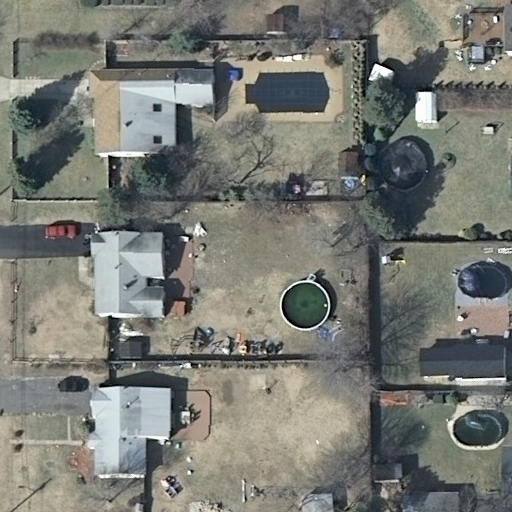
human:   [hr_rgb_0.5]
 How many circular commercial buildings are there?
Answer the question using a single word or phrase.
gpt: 0

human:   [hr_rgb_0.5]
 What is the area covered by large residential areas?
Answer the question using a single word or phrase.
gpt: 10599m2

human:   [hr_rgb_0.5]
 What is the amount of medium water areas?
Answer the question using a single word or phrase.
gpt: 0

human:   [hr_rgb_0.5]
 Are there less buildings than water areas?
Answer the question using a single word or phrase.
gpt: no

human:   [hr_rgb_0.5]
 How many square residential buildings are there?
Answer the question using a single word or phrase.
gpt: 0

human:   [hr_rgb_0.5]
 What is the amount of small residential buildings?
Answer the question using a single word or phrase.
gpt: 4

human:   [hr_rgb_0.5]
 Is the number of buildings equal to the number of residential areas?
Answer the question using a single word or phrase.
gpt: no

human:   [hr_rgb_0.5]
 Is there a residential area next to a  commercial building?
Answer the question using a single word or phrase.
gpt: no

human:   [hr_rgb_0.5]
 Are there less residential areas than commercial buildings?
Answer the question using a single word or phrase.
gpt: no

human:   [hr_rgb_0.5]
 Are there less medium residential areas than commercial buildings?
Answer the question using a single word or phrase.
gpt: no

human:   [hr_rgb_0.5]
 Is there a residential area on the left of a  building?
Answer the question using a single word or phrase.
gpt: yes

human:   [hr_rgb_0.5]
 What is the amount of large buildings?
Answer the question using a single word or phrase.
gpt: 0

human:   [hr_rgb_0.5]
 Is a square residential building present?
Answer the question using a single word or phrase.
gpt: no

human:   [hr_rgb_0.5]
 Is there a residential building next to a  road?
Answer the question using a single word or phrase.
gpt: no

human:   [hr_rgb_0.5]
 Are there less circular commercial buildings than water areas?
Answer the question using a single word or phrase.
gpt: no

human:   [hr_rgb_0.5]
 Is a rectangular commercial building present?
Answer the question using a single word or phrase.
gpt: no

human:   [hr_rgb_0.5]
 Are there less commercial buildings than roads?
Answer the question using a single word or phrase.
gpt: no

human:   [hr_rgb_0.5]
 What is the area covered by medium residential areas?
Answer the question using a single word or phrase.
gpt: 0m2

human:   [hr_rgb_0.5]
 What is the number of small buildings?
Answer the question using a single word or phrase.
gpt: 7

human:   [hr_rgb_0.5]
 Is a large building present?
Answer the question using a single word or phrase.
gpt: no

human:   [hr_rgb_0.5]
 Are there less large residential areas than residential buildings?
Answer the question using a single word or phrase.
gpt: yes

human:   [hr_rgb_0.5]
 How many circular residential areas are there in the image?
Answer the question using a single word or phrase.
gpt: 0

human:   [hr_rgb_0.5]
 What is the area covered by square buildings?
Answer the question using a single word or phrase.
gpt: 0m2

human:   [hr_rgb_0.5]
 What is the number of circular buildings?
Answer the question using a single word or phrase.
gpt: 0

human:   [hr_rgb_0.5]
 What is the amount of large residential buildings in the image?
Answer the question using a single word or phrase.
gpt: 0

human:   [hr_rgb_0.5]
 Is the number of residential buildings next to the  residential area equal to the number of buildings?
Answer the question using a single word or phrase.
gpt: no

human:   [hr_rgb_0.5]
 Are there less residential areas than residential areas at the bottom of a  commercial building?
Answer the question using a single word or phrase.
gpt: no

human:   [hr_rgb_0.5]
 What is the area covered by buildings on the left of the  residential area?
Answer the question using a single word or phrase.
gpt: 0m2

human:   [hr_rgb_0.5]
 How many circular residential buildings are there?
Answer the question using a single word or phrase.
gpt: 0

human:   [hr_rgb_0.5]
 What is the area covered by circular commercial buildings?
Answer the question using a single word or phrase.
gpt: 0m2

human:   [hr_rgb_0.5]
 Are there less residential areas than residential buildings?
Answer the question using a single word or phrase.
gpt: yes

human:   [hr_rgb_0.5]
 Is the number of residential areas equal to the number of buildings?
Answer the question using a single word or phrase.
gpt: no

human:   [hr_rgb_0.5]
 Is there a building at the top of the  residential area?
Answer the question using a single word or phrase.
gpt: yes

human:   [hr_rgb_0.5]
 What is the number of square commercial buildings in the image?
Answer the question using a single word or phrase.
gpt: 0

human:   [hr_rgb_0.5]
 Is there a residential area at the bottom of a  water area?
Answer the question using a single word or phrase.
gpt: no

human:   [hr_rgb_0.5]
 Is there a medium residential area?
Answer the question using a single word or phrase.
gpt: no